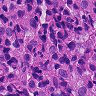
Metastatic tissue present: yes